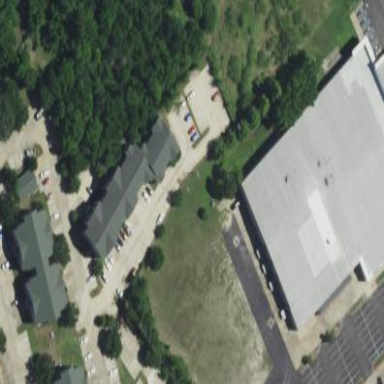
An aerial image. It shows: Building with bowling alley inside.